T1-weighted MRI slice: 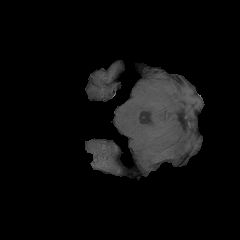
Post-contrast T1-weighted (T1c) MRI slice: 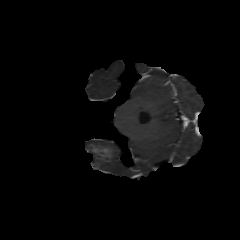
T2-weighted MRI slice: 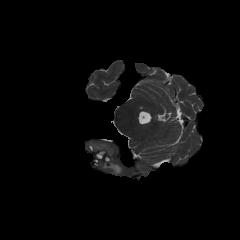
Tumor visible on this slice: yes